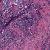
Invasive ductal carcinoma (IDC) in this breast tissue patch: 1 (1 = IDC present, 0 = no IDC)